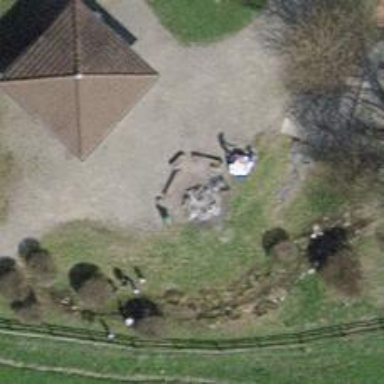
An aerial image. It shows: Barbecue facility.